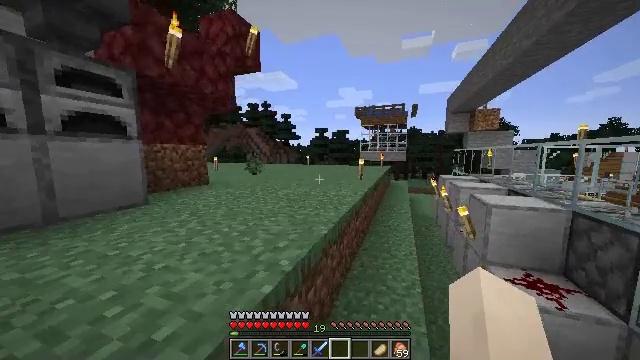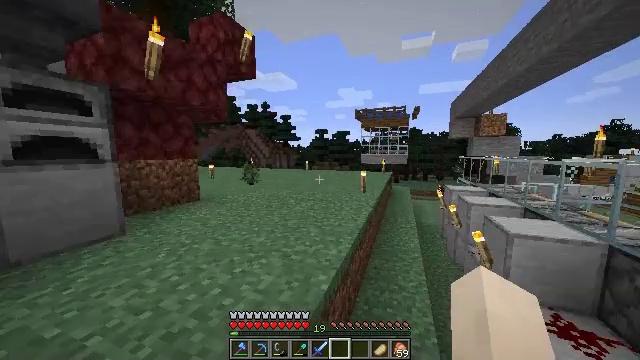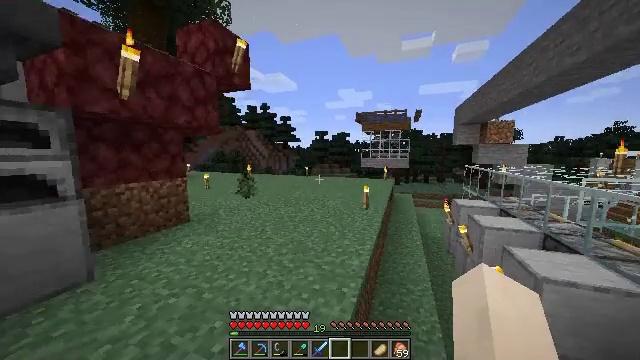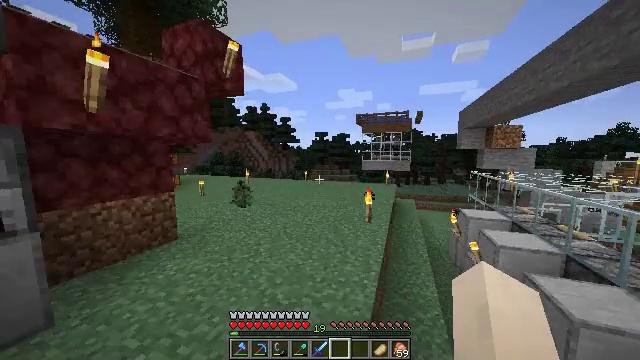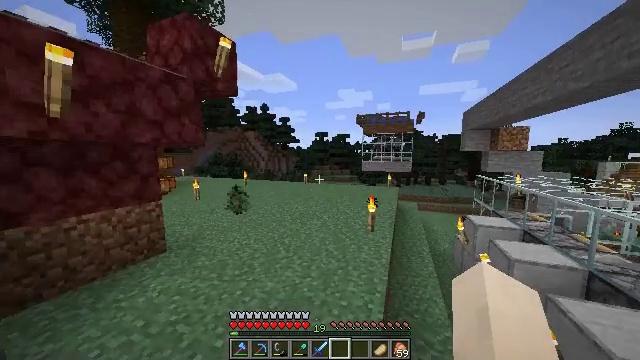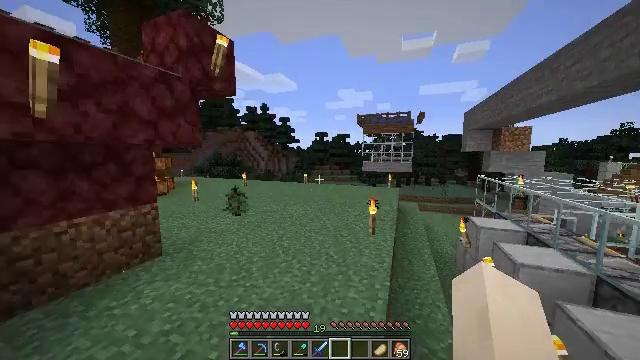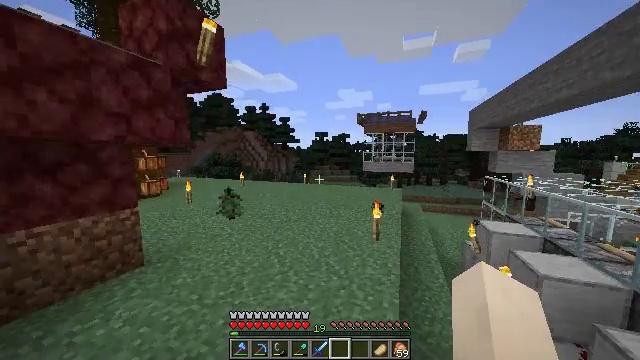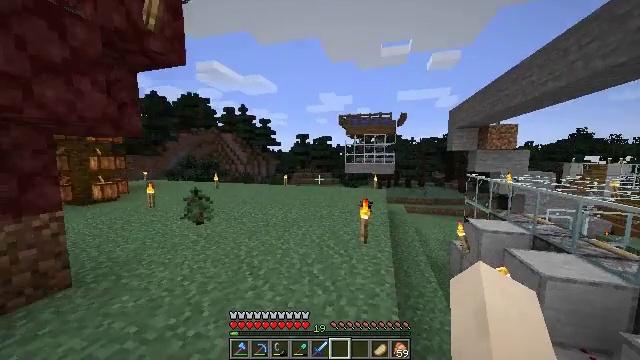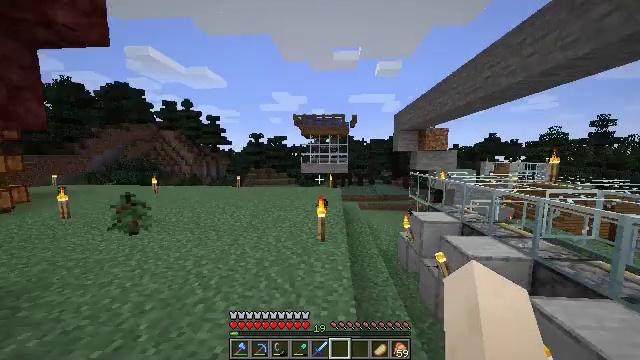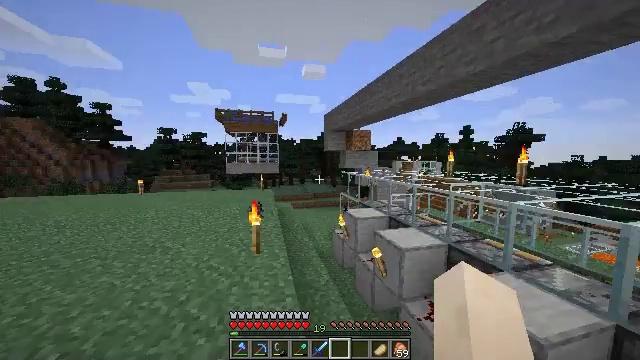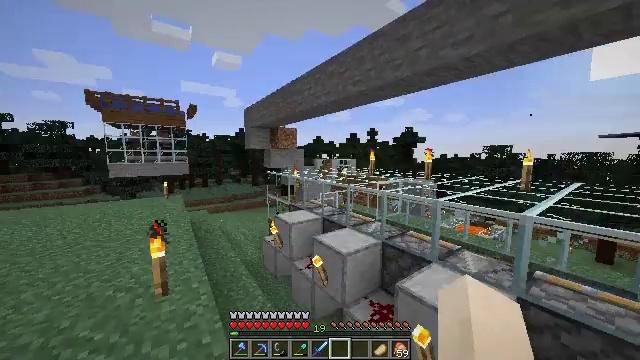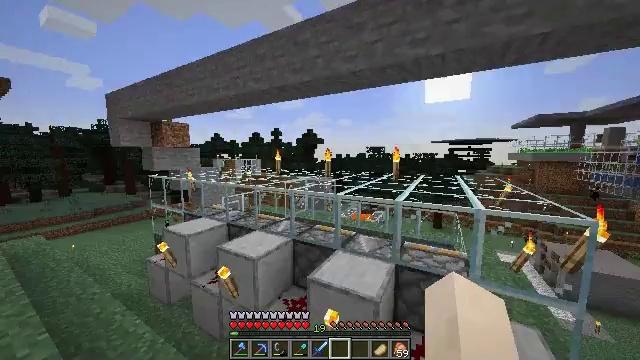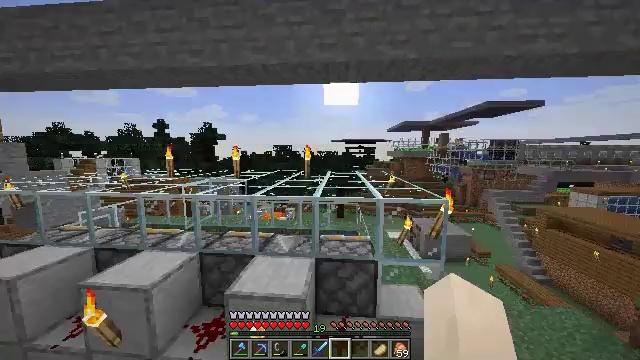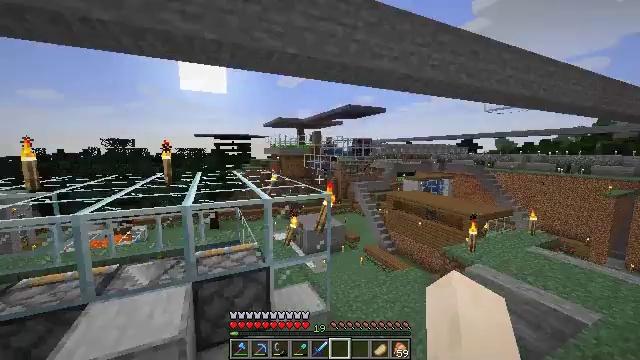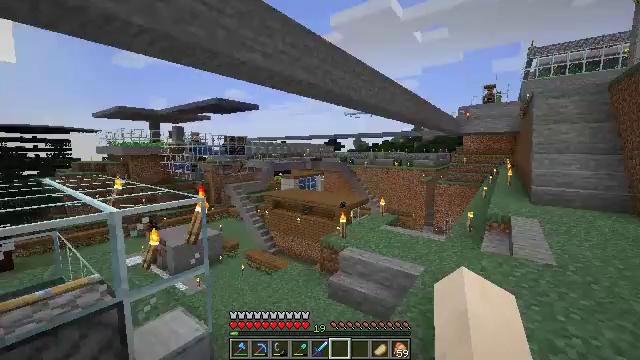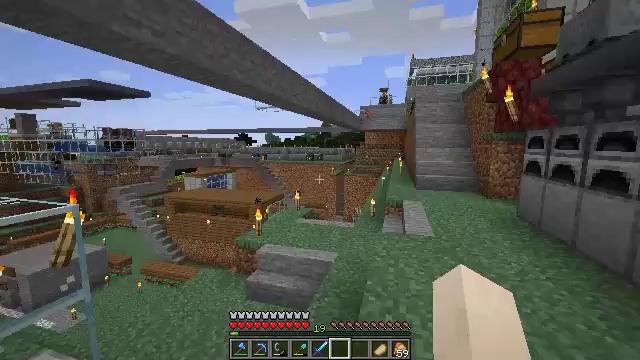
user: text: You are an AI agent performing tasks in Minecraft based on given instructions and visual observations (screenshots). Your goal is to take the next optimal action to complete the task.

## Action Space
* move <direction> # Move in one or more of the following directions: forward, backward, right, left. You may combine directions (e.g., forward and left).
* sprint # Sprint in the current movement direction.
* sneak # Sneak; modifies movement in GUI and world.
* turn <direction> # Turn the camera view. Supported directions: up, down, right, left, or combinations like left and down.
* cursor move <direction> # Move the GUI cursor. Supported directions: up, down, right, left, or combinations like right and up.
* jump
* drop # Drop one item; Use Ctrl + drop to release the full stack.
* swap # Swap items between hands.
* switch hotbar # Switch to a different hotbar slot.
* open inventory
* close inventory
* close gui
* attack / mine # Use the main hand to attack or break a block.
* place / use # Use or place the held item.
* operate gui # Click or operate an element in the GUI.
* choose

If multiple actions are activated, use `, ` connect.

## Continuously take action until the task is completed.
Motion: motion action
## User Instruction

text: Utilize the crafting table to make a smooth stone slab.
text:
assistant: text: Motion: move forward, sprint, jump
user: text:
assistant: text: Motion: move forward, jump
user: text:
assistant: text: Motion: move forward, jump
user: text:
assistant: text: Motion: move forward, jump
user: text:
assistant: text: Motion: move forward, jump
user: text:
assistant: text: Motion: move forward, jump
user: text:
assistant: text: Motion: move forward, turn right, jump
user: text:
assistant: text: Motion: move forward, turn right, jump
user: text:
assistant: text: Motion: move forward, turn right
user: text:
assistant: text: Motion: move forward, turn right
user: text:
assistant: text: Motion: turn right
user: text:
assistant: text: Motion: turn right
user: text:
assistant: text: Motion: turn right
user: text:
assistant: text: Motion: turn right
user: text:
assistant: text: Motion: turn right and down
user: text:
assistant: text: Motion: turn right
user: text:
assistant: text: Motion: no_op
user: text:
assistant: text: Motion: no_op
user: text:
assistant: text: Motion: no_op
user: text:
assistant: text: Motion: turn left
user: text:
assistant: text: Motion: move forward, turn left
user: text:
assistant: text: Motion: move forward, turn left
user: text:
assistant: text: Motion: move forward, turn right
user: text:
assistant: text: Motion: move forward, turn right
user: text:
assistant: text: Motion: move forward, turn right
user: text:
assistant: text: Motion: move forward, turn right
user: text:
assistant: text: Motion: move forward, sprint, turn right
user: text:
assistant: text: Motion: move forward, sprint, turn right
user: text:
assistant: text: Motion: move forward, sprint
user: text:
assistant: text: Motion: move forward, sprint